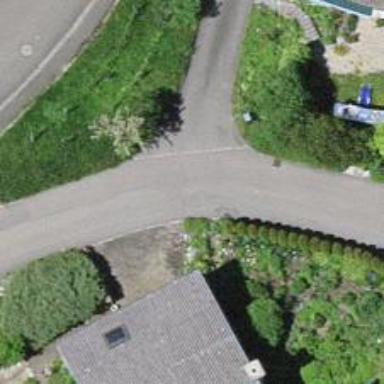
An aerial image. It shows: Paved residential road.